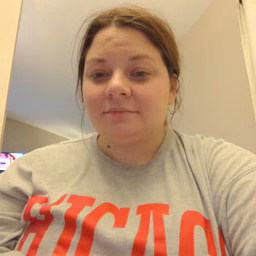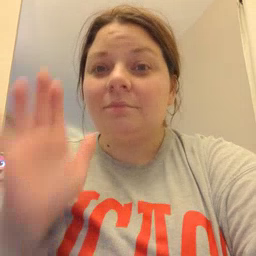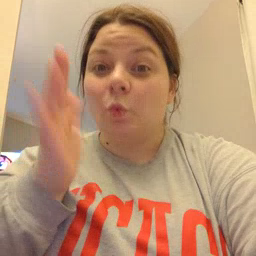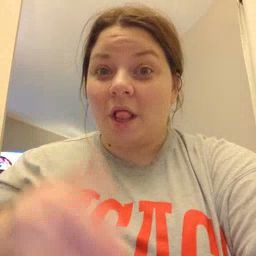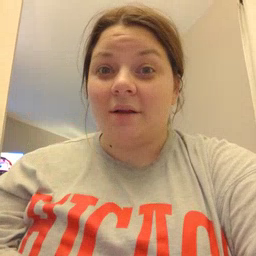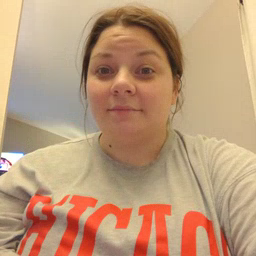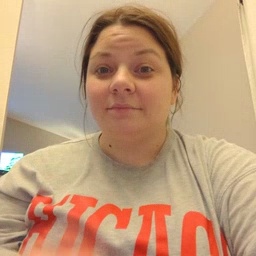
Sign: will